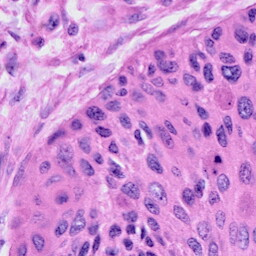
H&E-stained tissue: Cervix